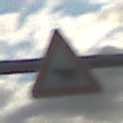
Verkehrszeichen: ViehtriebRechts
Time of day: SunriseSunset
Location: Outdoor (RoadRail)
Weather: PartlyCloudy
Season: NotSpecified
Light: Natural